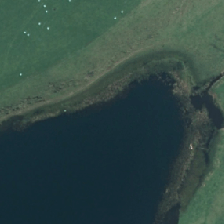
Land cover: lake_pond